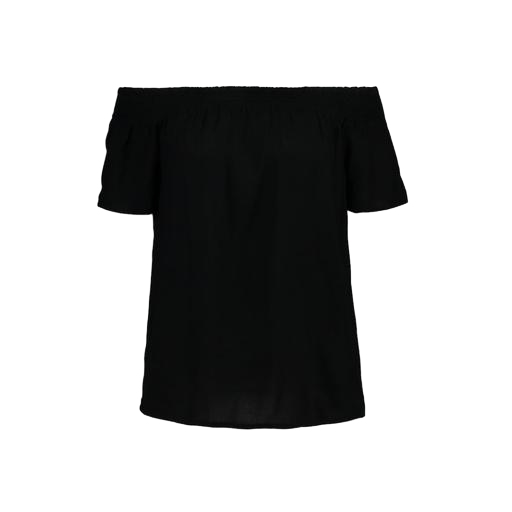
black bardot top, off shoulder black top, short-sleeve top only macy, white background